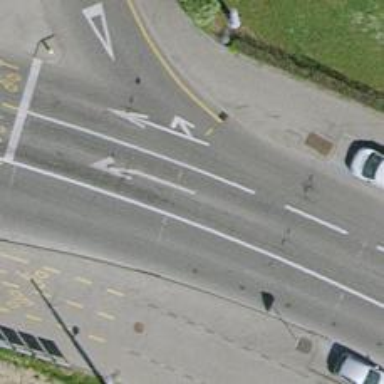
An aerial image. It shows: Tertiary road with asphalt surface and trolley wires.